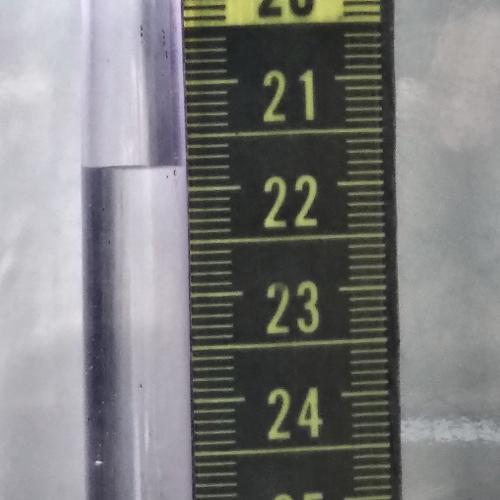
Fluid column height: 21.8 cm